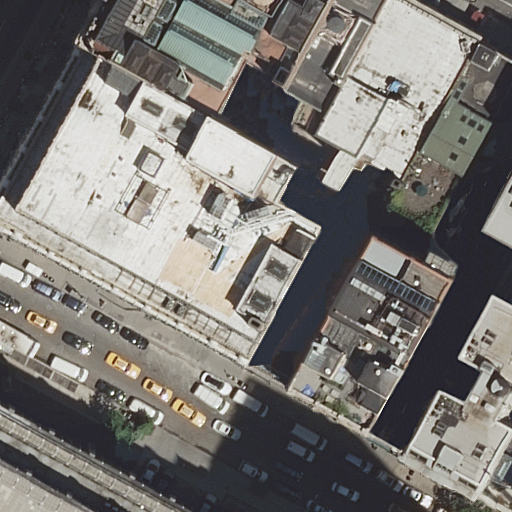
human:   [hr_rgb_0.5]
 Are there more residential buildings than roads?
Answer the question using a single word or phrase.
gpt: yes

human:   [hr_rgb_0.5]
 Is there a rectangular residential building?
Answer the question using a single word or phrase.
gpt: yes

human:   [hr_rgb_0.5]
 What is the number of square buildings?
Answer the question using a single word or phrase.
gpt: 0

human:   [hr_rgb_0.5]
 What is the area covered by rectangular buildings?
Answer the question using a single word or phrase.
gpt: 3081m2

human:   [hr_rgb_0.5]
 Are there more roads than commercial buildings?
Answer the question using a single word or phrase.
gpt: yes

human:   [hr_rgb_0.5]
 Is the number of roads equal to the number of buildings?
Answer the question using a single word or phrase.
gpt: no

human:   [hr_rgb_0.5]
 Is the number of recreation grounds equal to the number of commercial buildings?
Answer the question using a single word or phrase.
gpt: yes

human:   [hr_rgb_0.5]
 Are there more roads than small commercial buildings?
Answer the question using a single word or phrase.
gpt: yes

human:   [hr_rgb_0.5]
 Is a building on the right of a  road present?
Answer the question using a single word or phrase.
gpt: yes

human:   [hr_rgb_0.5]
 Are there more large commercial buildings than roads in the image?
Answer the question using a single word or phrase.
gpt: no

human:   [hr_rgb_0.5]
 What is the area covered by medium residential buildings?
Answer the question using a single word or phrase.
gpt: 2318m2

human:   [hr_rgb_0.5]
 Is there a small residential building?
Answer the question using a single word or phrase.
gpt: yes

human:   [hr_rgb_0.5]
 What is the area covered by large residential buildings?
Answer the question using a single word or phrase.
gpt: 4362m2

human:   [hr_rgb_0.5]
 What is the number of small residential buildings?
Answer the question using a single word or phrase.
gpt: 2

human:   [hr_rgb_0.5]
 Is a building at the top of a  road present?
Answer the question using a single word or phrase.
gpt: yes

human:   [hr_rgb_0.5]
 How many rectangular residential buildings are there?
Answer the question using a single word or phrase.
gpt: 9

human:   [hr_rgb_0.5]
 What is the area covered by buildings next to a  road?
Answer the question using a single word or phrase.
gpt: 6781m2

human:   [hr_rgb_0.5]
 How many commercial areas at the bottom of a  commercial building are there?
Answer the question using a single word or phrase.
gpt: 0

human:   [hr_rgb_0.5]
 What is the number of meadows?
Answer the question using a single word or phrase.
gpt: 0

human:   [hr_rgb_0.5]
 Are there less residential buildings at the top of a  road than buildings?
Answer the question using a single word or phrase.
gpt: yes

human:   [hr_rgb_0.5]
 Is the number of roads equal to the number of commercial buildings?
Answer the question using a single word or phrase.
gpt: no

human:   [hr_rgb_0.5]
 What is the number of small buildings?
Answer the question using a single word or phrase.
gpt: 2

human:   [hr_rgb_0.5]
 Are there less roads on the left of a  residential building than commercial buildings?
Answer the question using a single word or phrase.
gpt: no

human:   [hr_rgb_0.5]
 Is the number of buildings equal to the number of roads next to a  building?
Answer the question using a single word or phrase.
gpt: no

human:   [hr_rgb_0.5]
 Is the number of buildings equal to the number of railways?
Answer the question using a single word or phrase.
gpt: no

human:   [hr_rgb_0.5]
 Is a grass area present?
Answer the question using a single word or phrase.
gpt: no

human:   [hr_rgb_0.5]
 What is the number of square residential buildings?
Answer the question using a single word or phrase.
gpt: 0

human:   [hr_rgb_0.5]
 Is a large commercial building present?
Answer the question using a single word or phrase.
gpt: no

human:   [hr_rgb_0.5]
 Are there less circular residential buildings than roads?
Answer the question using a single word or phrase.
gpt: yes

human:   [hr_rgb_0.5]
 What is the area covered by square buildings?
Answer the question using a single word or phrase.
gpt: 0m2

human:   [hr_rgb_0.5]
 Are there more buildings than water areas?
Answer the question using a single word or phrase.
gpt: yes

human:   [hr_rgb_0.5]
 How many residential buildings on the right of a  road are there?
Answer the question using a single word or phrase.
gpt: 11

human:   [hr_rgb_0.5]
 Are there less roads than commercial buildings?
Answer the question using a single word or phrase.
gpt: no

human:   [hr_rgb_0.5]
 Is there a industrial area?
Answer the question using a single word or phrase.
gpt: no

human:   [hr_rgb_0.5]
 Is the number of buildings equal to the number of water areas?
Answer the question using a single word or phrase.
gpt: no

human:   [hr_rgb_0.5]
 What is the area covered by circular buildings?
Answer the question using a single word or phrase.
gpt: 0m2